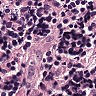
Metastatic tissue present: no